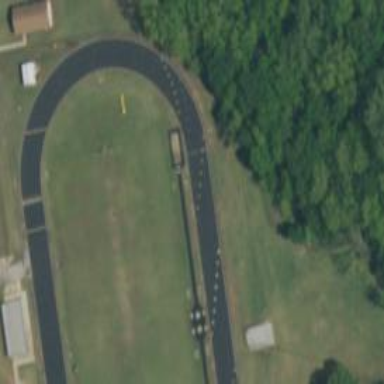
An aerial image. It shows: Track in leisure land.